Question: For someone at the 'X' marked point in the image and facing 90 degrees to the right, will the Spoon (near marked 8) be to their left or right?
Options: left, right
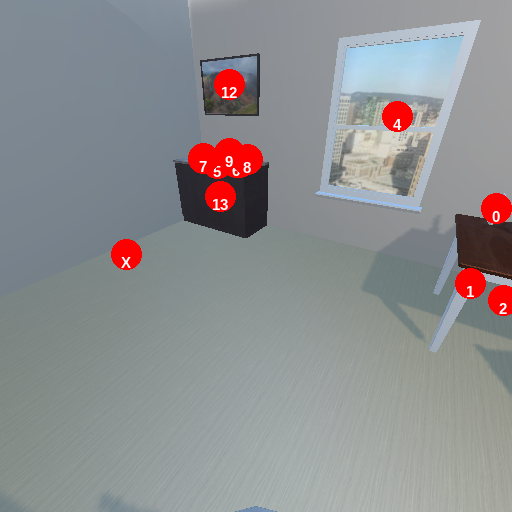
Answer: left